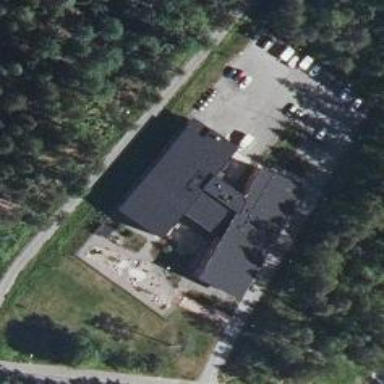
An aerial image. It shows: Nursing home.